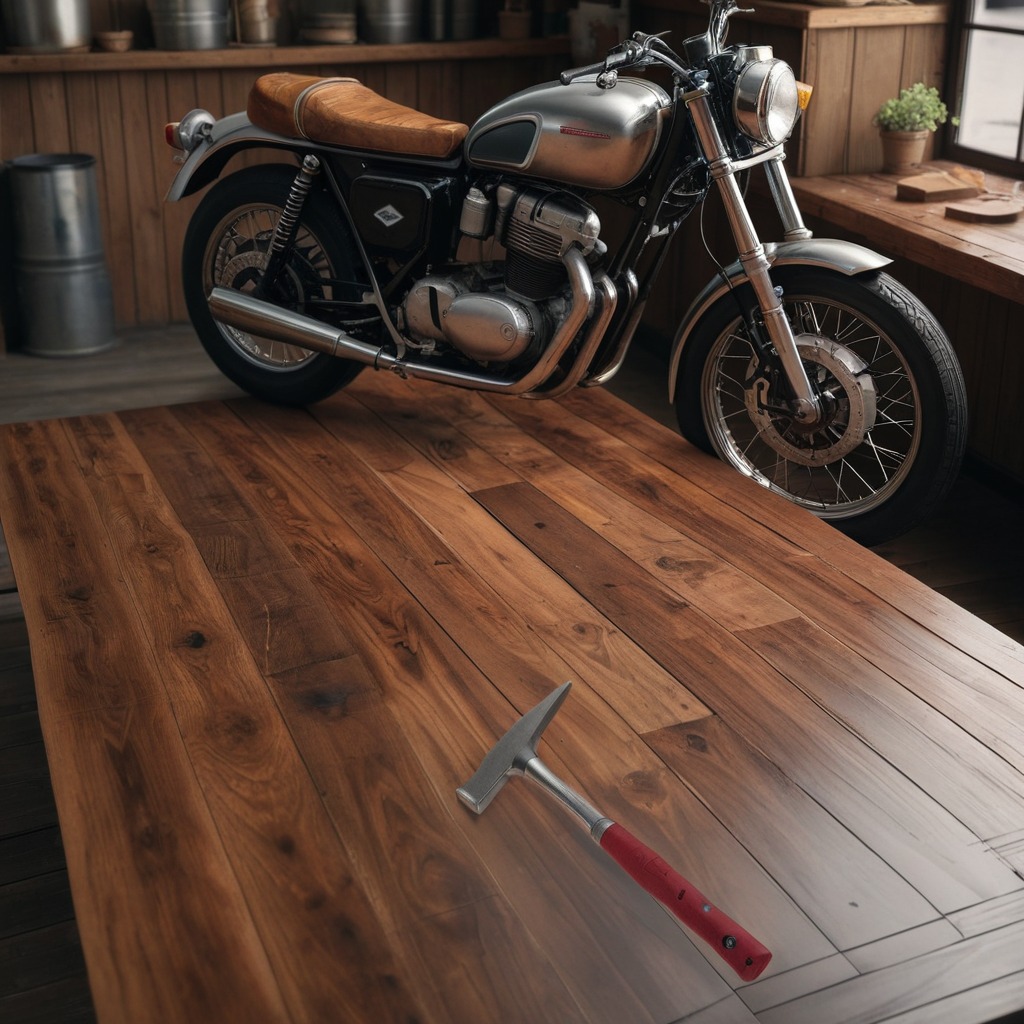
A hammer is lying on an oil-spilled wooden table in a vintage motorcycle garage.